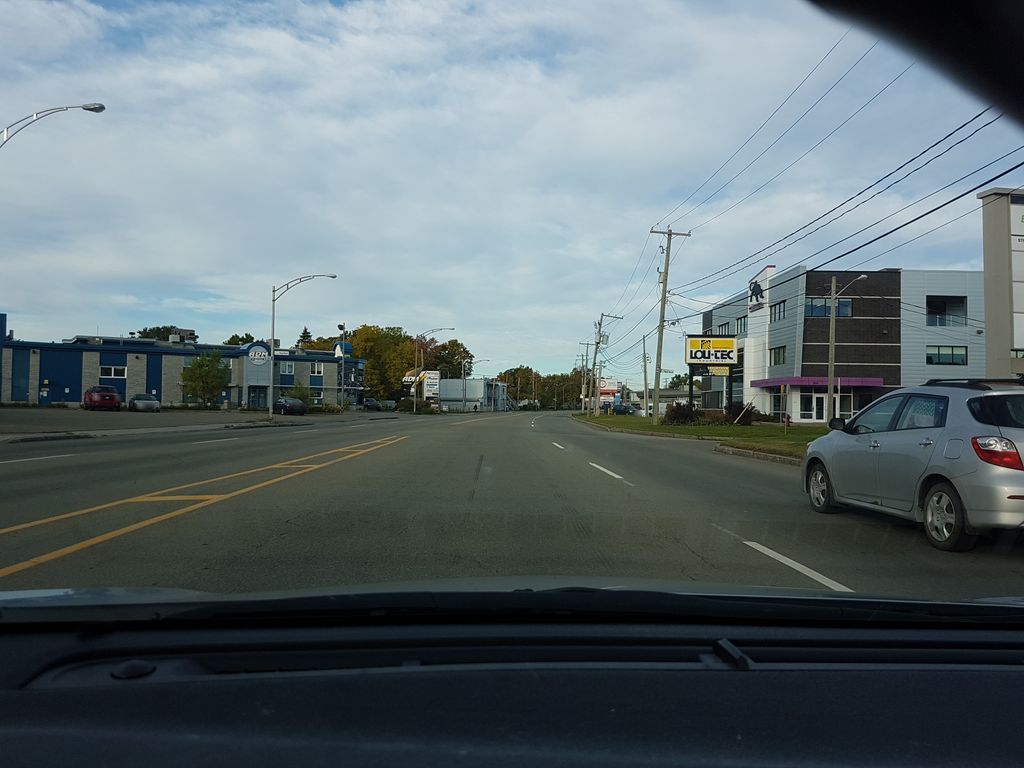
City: quebec_city